You are looking at the raw vibration waveform of a rotating shaft. Based on the visible evidence, which rotor condition applies: normal, misalignment, unbalance, looseness?
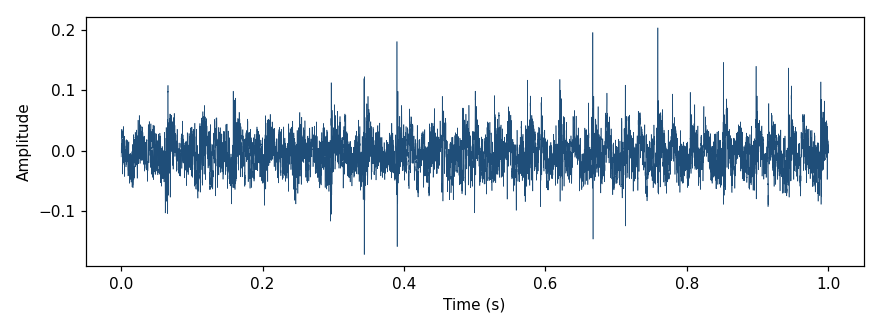
Answer: looseness